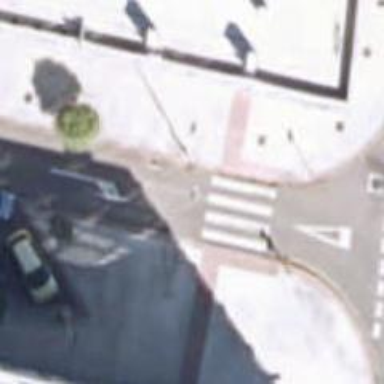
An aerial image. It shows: Uncontrolled zebra crossing on the road.